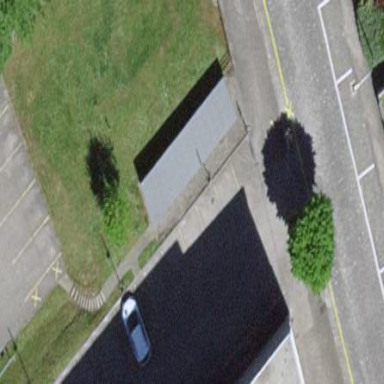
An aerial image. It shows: Building with bicycle parking shed.